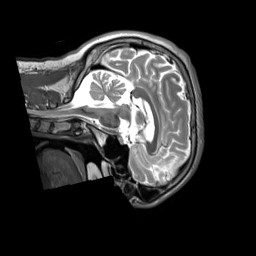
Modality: T2w
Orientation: sagittal
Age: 28
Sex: male
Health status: ill
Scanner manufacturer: siemens
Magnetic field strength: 3 T
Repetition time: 2.8 s
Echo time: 0.326 s